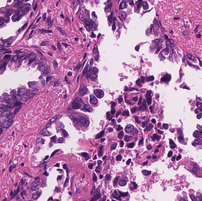
Tumor epithelial tissue: yes
Tumor-associated stroma tissue: yes
Normal tissue: no